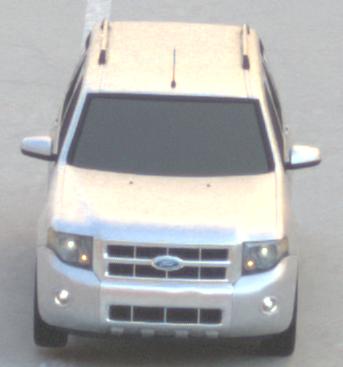
Make: Ford
Model: Escape Hybrid
Detailed model: -
Model produced from: 2004
Model produced until: 2012
Doors: 5
Color: white
Road condition: dry road
Daytime: morning or afternoon
Contrast: low contrast